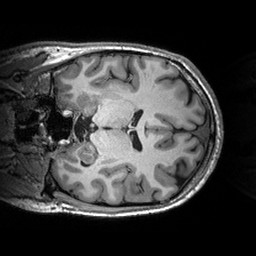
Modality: T1w
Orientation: coronal
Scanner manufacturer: siemens
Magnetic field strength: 3 T
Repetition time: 2.53 s
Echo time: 0.00288 s